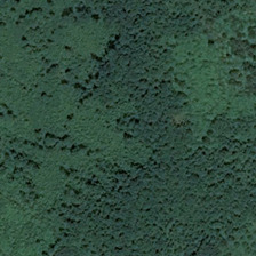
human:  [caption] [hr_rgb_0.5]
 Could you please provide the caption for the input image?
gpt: some dark green plants in the middle and many moss green plants in side .

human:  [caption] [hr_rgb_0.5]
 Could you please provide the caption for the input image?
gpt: many dark green and moss green plants in it .

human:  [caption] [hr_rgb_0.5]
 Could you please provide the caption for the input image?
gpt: all the plants are dark green or moss green trees .

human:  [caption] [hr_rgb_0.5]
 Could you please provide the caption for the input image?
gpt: A part of the forest with many thick green and moss green trees.

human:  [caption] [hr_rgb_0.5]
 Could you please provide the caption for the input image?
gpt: Part of the forest, there are many dark green and mossy green trees.